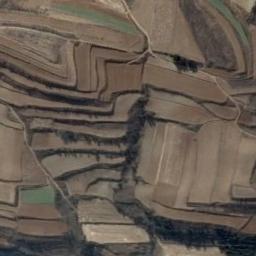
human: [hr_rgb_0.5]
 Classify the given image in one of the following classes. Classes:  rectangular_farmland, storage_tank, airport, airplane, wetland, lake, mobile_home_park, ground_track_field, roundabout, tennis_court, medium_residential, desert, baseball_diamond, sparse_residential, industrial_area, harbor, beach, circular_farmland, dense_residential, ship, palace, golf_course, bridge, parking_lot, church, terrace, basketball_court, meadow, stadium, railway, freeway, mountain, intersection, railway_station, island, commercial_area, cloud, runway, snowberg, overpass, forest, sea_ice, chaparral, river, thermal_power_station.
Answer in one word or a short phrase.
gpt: terrace